Question: I want to help my problem is: I get the data but the data obtained in duplicate. Thank you.
'''
<div id="items" style="width: 940px; height: 2176px; position: relative;">
<div class="item masonry-brick" style="top: 0px; right: 0px; position: absolute;">
<div class="picture">
<a title="bikini" class="image" href="...-bikini.html">
<img alt="bikini" src="...13508.jpg">
</a>
<div class="item-content">
<h2><a href="...bikini.html">bikini</a></h2>
<div class="item_social">
<ul>
<li><i class="fa fa-eye"></i><span>6</span></li>
<li><i class="fa fa-thumbs-o-up"></i><span>0</span></li>
<li><i class="fa fa-comments"></i><span>0</span></li>
</ul>
</div>
<div class="author-post">
<a class="author" href="....nuong" rel="nofollow">
<img class="author_avatar" alt="nuong" src="....ae3c3d8a6a.png">
<span class="author_name">nuong</span>
<ul class="author_item">
<li><span>13 gio truoc </span></li>
</ul>
</a>
</div>
</div>
</div>
</div>
//..... more item masonry-brick
</div>
'''
My code C# parsing "but the data obtained in duplicate image and text!",but full item number.
'''
HtmlDocument htmlDocument = new HtmlDocument();
htmlDocument.LoadHtml(htmlPage);
List<Data> datas = new List<Data>();
foreach (var div in htmlDocument.DocumentNode.SelectNodes("//div[starts-with(@class, 'item')]"))
{
Data newdata = new Data();
newdata.Imgsrc = div.SelectSingleNode("//div[@class='picture']//img").Attributes["src"].Value;
newdata.Title = div.SelectSingleNode("//div[@class='item-content']//h2").InnerText.Trim();
newdata.Summary = div.SelectSingleNode("//div[@class='author-post']//span").InnerText.Trim();
datas.Add(newdata);
}
lstDatas.ItemsSource = datas;
'''
Thanks you!

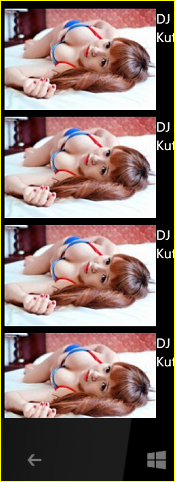
Answer: You need to add period/dot ('.') at the beginning of your XPath to indicate that the XPath searching scope is local within current 'div' context :
'''
foreach (var div in htmlDocument.DocumentNode.SelectNodes("//div[starts-with(@class, 'item')]"))
{
Data newdata = new Data();
newdata.Imgsrc = div.SelectSingleNode(".//div[@class='picture']//img").Attributes["src"].Value;
newdata.Title = div.SelectSingleNode(".//div[@class='item-content']//h2").InnerText.Trim();
newdata.Summary = div.SelectSingleNode(".//div[@class='author-post']//span").InnerText.Trim();
datas.Add(newdata);
}
'''
Otherwise, the XPath will search within entire 'HtmlDocument' and return the first matched node again and again in every iteration, that's why you got those duplicates.